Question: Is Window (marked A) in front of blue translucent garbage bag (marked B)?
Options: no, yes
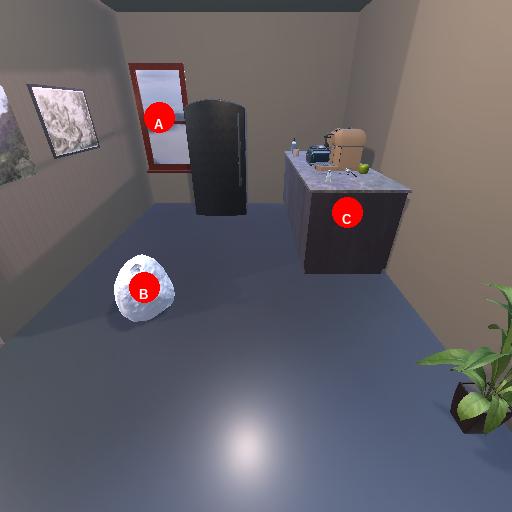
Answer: no